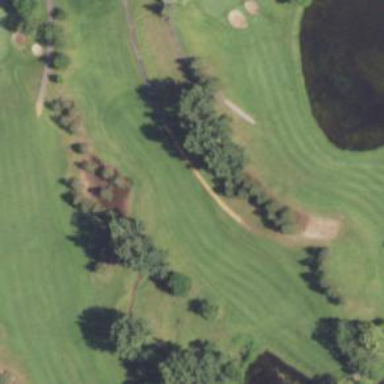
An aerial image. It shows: Golf fairway surrounded by grass.